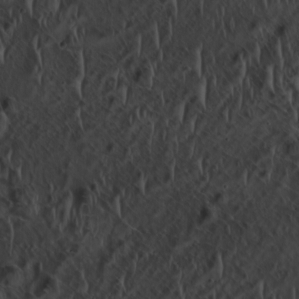
Label: non_frost